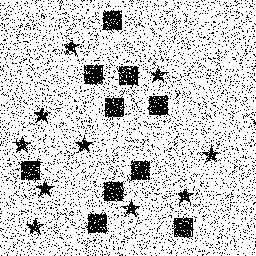
Squares: 10
Triangles: 0
Stars: 10
Total shapes: 20